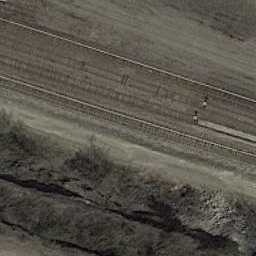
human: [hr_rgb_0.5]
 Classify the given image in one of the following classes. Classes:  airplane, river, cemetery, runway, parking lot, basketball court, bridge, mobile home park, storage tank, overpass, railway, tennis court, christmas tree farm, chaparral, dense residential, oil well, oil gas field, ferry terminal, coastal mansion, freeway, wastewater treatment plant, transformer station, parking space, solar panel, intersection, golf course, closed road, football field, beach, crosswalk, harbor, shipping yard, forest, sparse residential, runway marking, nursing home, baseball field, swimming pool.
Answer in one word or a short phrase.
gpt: railway